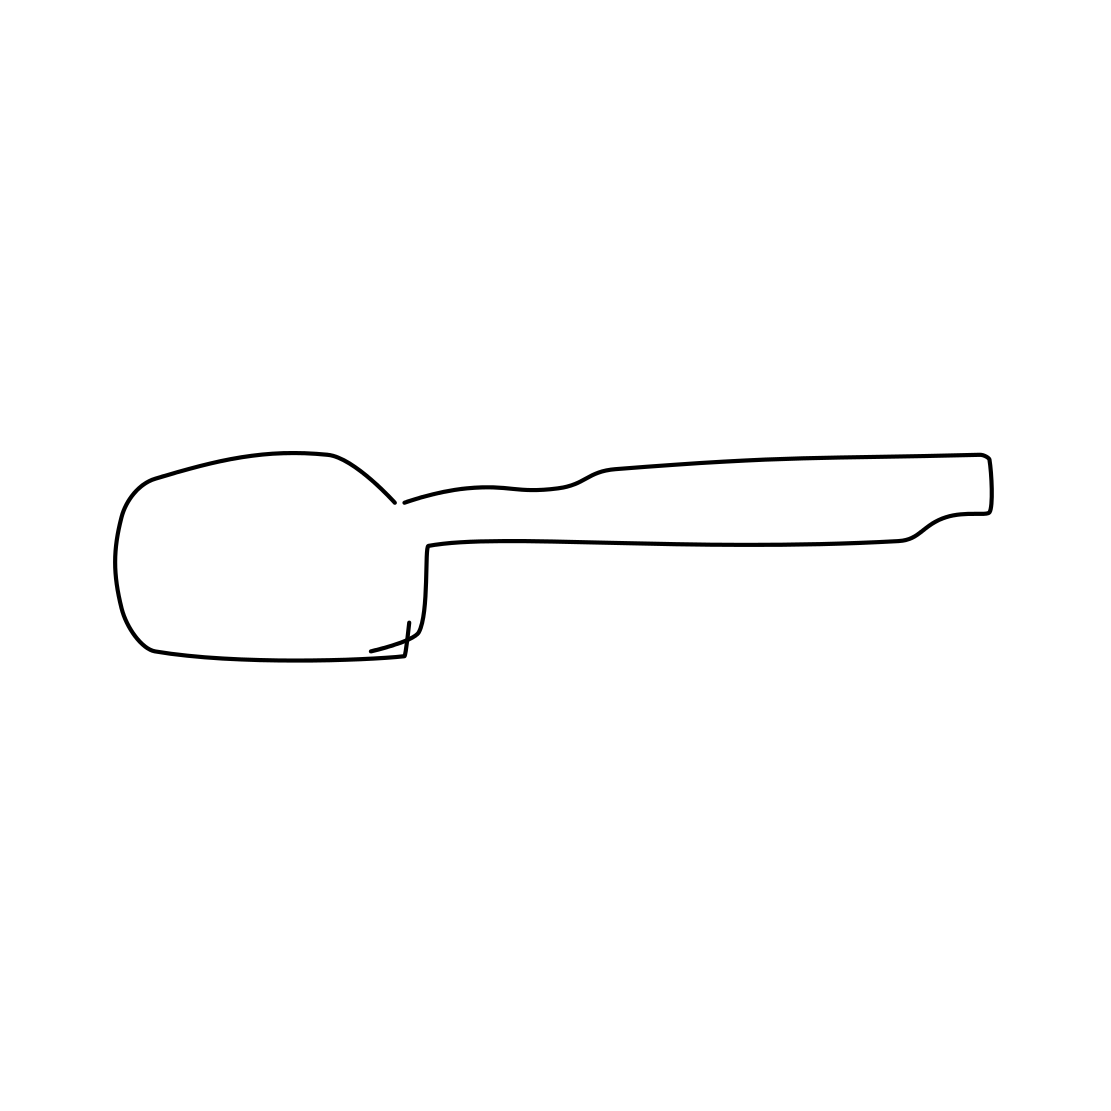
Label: spoon